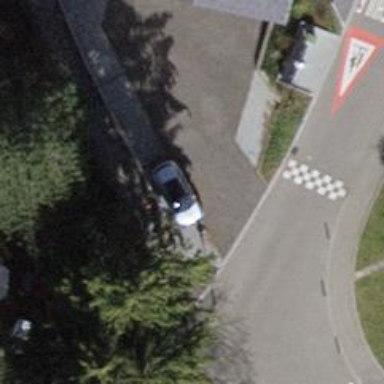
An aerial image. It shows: Bollard.